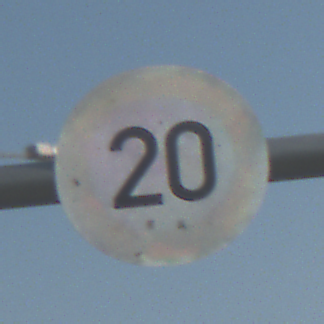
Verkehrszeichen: Geschwindigkeit20
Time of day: MorningAfternoon
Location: Outdoor (Special)
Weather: Clear
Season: NotSpecified
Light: Natural